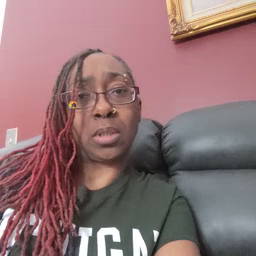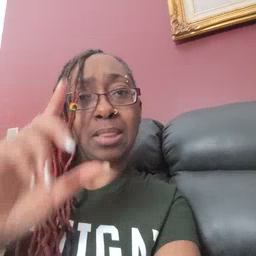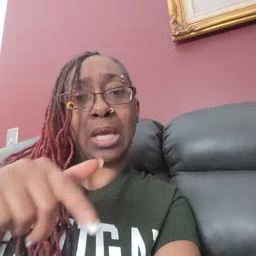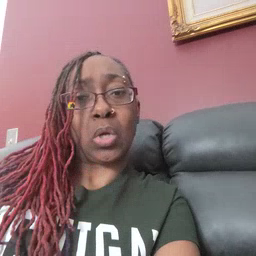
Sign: later